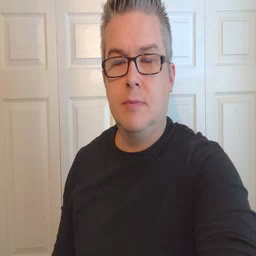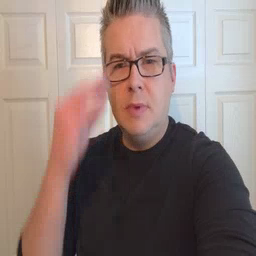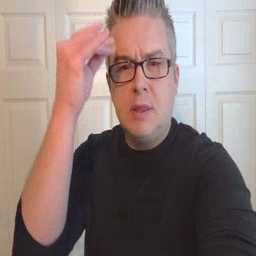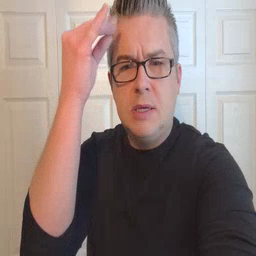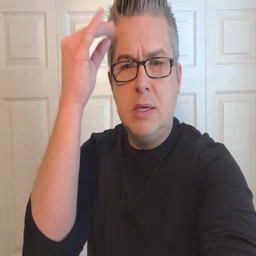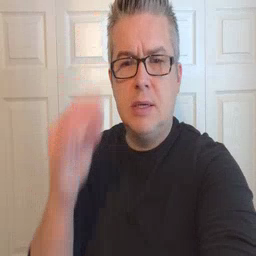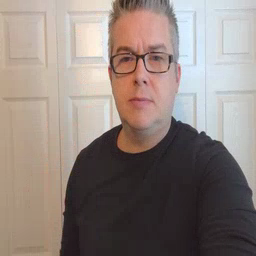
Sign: think